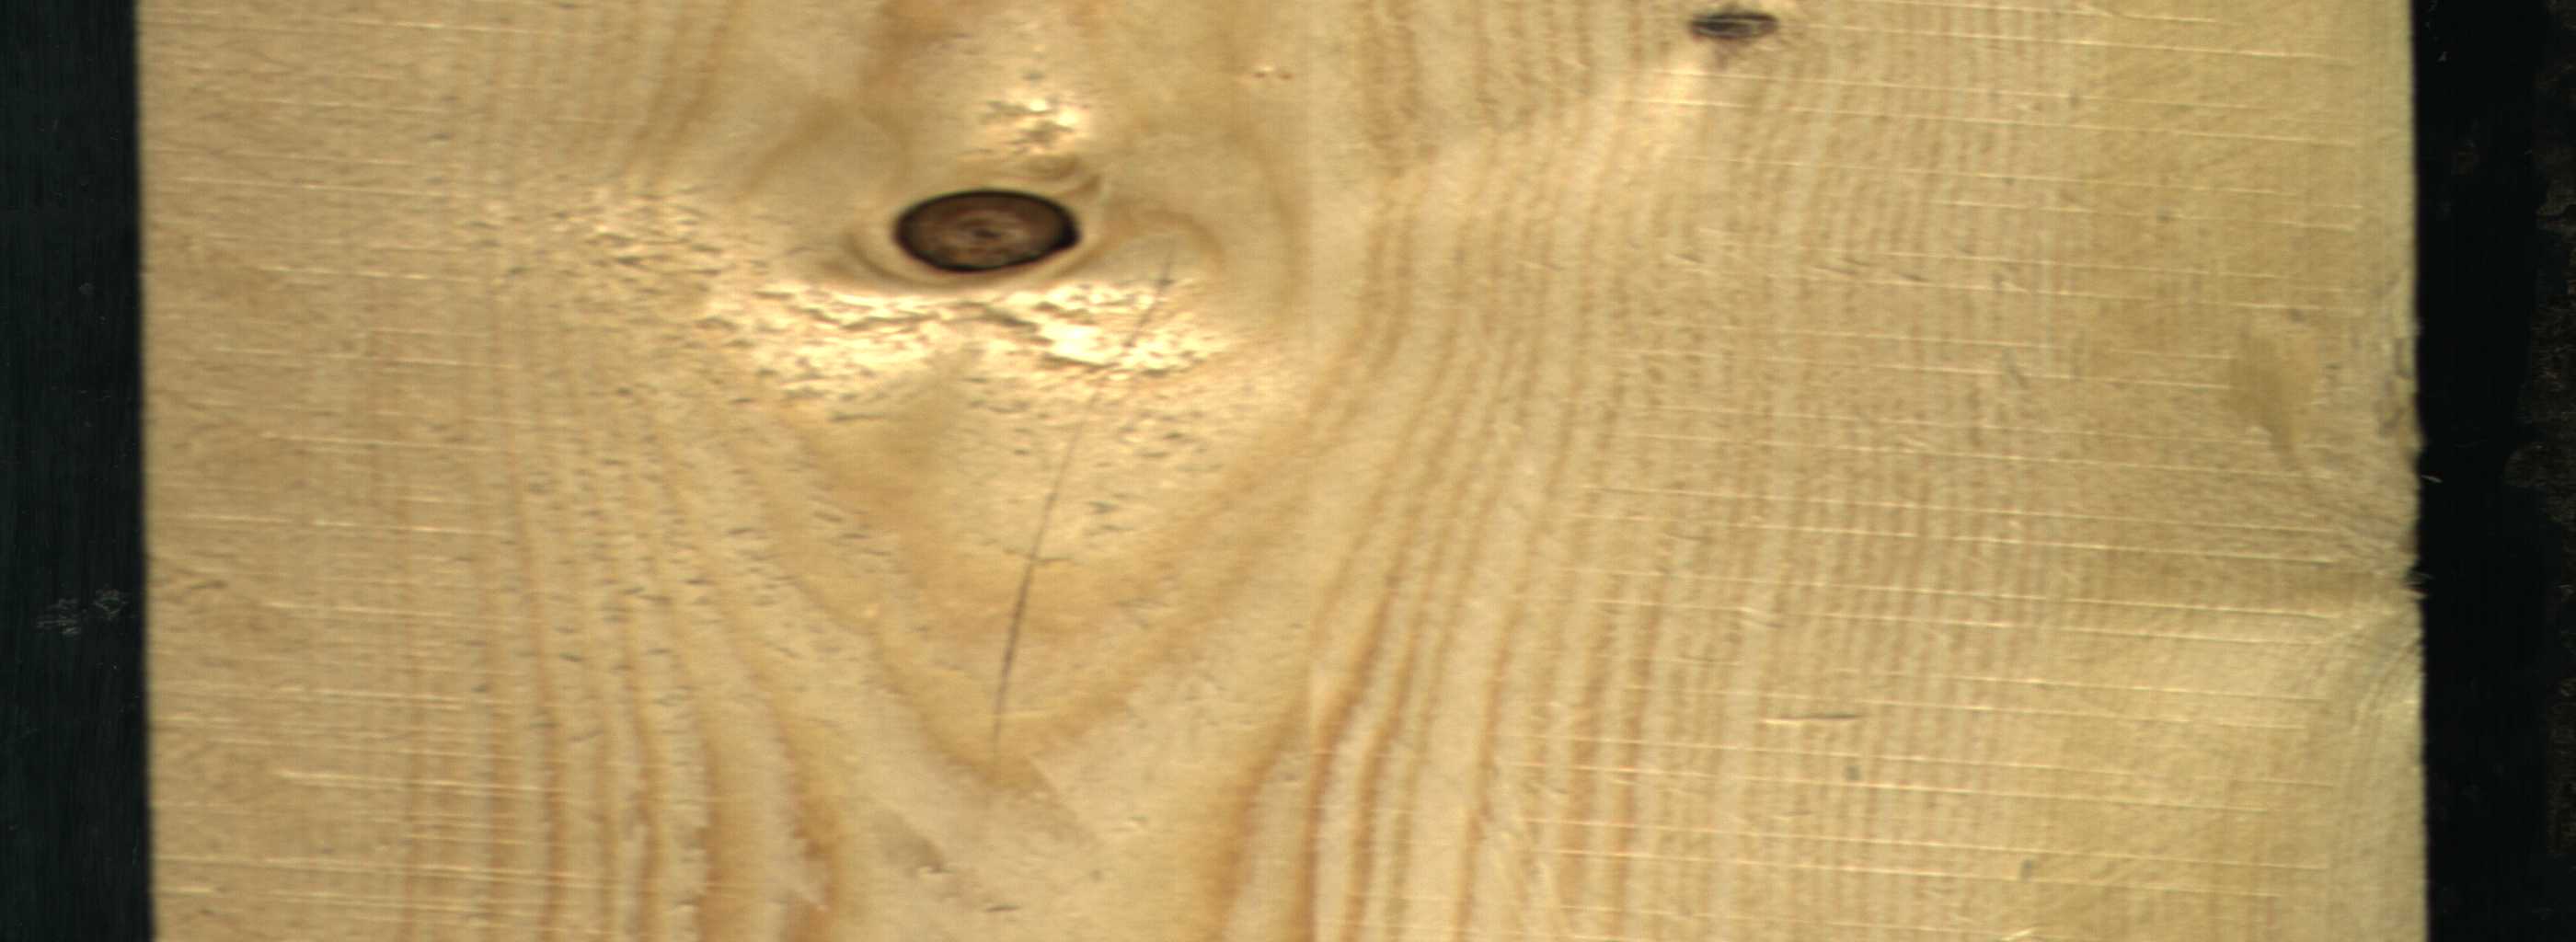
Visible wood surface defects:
Dead_Knot
Live_Knot